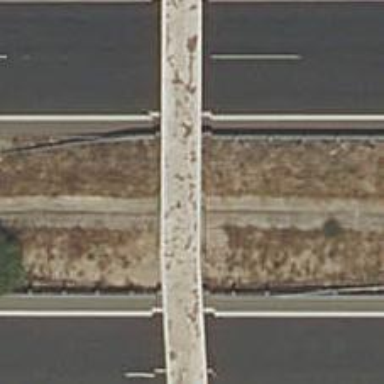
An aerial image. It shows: Footway bridge.